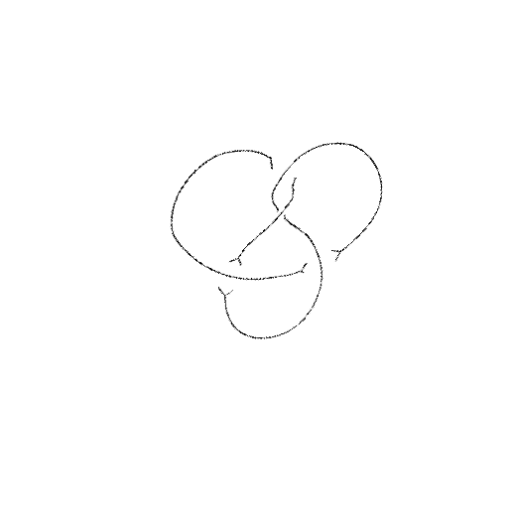
Crossing number: 4